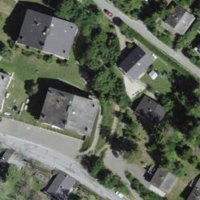
EUNIS habitat code: 55
Species observed at this site:
Cepaea nemoralis
Helleborus niger
Periparus ater
Turdus merula